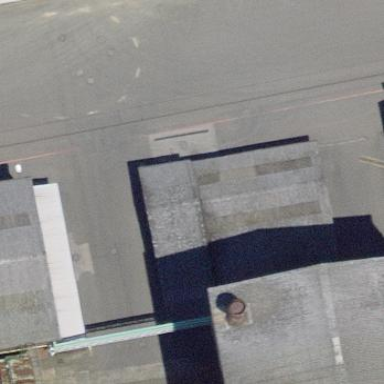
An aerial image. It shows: Industrial building.